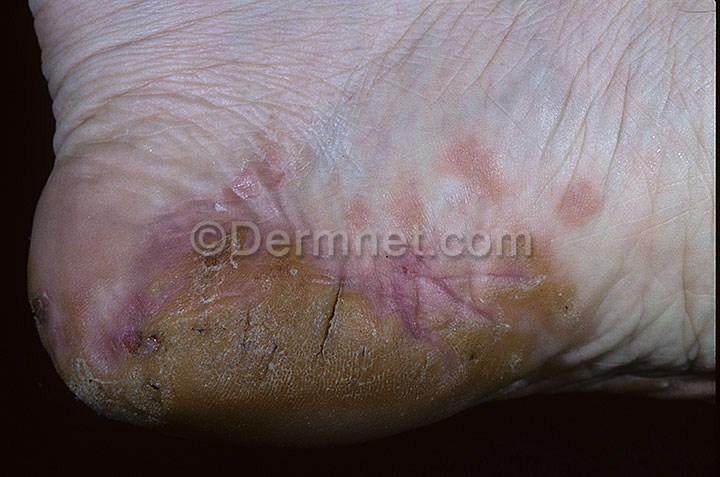
Disease: Eczema Photos